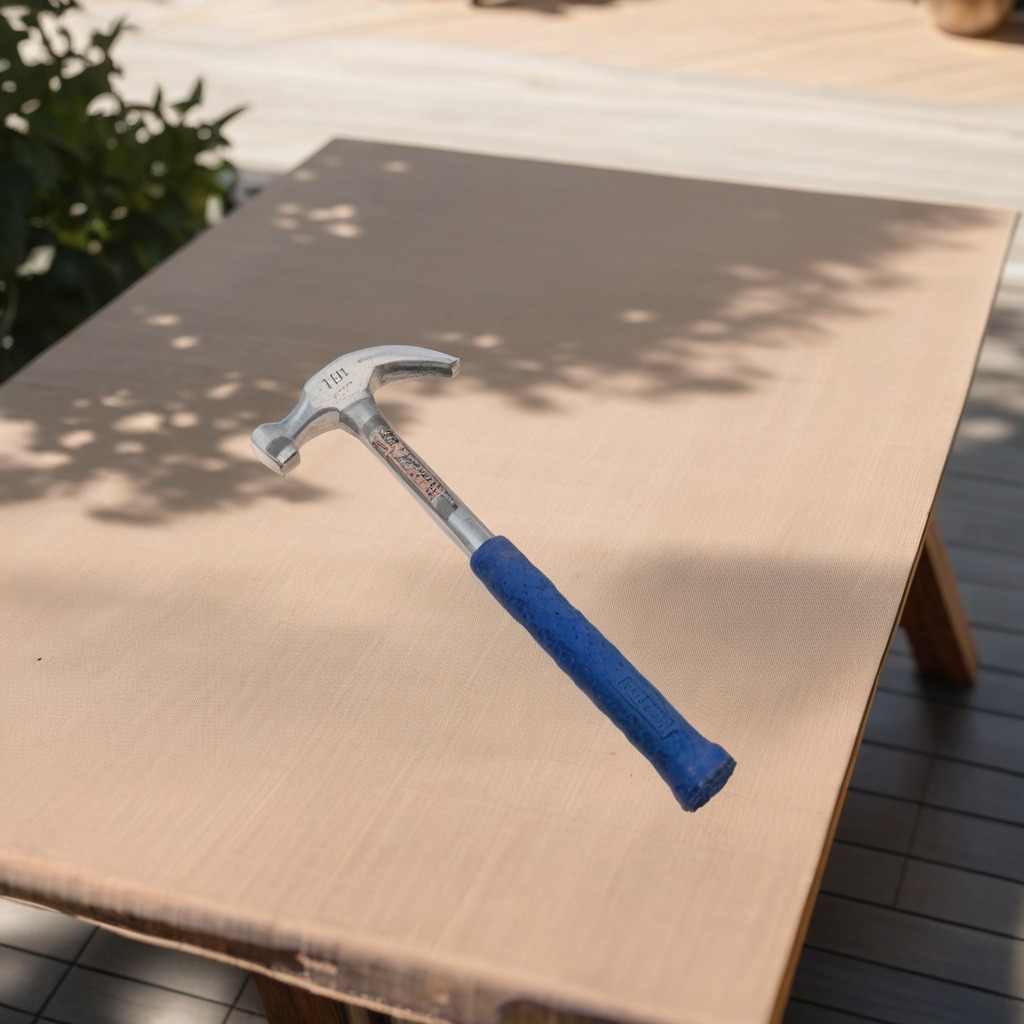
A hammer lying on a wooden table in an outdoor workshop during daytime bright natural light soft shadows worn but beneath the cloth